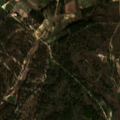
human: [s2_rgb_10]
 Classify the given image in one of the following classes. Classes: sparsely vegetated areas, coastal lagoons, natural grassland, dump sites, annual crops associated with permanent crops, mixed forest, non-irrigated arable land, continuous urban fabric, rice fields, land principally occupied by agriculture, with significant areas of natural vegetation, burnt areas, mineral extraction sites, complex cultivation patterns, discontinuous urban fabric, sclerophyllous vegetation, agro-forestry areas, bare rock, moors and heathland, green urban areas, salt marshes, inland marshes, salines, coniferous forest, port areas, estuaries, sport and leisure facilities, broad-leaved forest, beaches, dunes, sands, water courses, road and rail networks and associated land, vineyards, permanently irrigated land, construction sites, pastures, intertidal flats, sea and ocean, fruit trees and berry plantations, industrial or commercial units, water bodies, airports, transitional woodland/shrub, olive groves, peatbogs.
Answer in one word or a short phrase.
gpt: complex cultivation patterns, agro-forestry areas, broad-leaved forest